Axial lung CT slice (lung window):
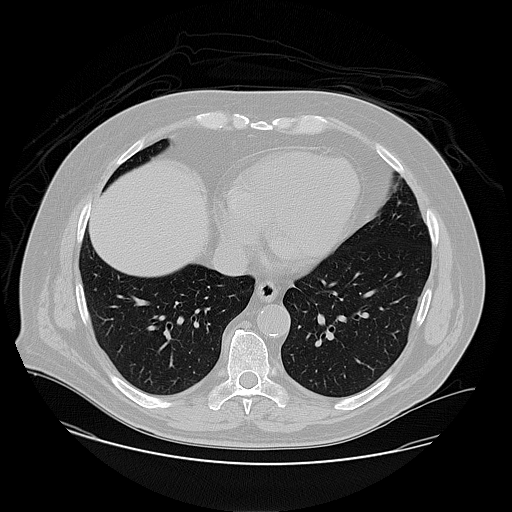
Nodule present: no